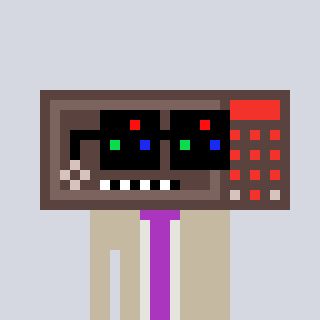
a pixel art character with square black sunglasses, a wallsafe-shaped head and a bege-colored body on a cool background